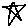
Label: star